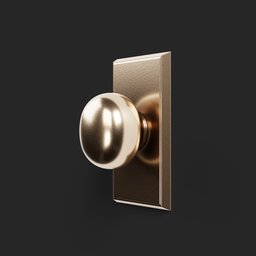
Label: mechanical